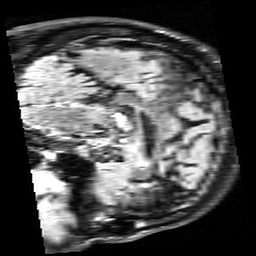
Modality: FLAIR
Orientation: sagittal
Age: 69
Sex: male
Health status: healthy
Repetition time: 12 s
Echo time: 0.095 s